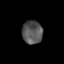
Tissue: skin
Cell type: Epithelial cells
Senescence score: 0.2711
Nuclear area (px): 463
Mean DAPI intensity: 85.421